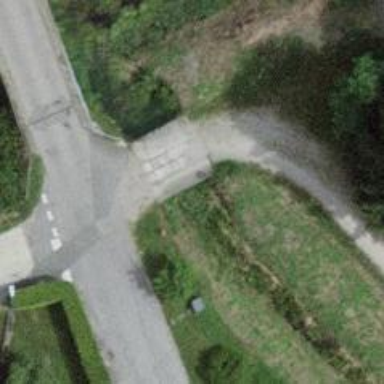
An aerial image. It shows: Track road on concrete bridge with grade 1 track type.